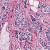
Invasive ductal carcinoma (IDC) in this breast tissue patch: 1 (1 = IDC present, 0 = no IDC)